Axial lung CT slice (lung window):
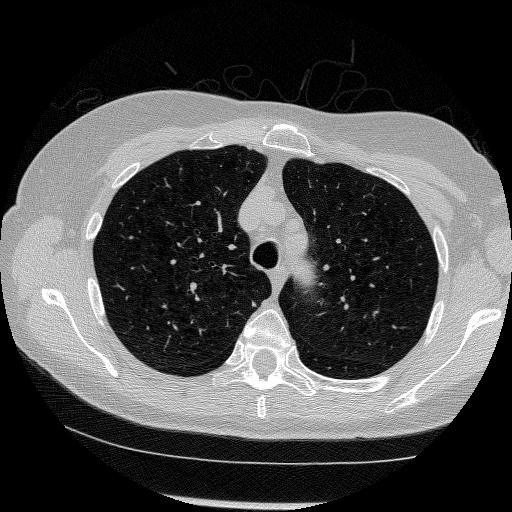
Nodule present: no